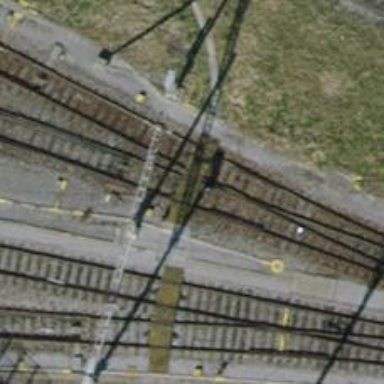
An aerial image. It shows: Single-track electrified railway service yard with contact line for trains.